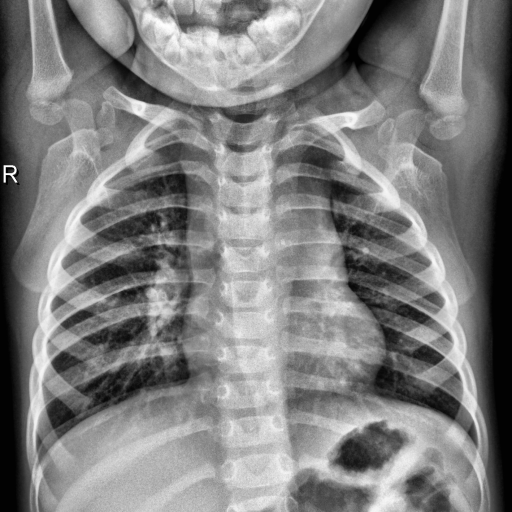
Finding: NORMAL